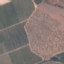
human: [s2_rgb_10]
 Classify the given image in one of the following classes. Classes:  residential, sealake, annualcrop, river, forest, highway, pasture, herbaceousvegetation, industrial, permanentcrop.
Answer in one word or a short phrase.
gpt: PermanentCrop